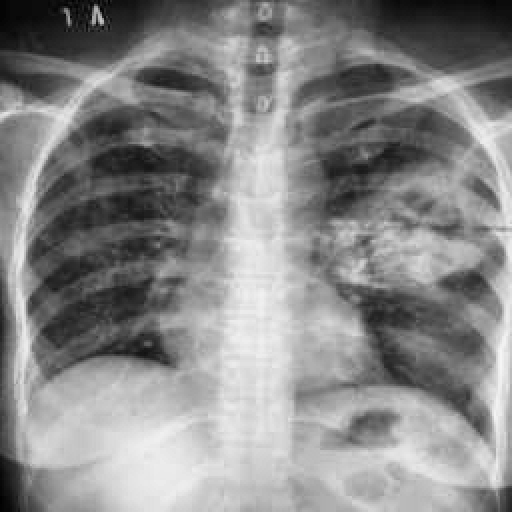
Finding: TUBERCULOSIS